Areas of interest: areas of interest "Cao Cao Family Tomb"
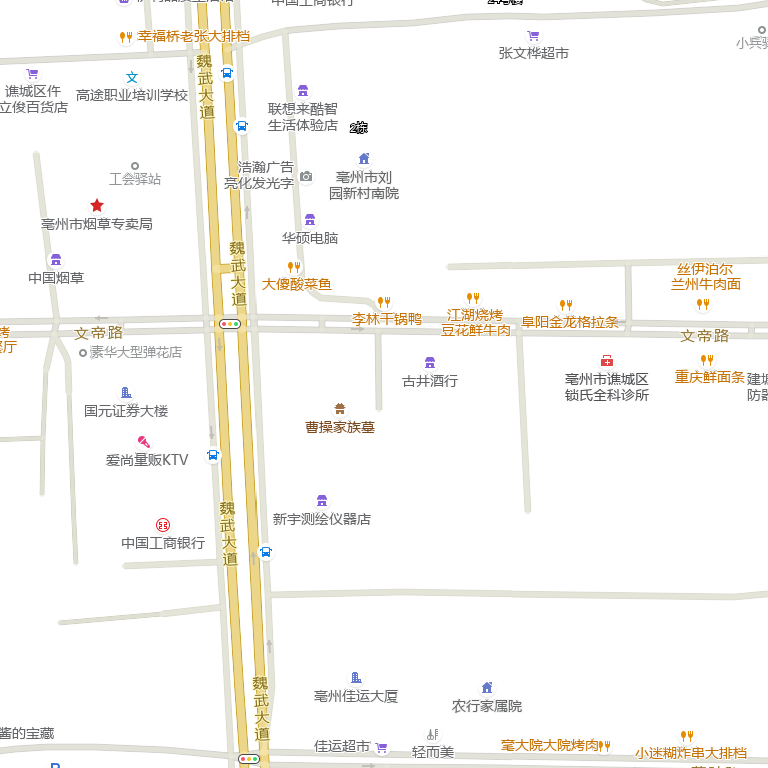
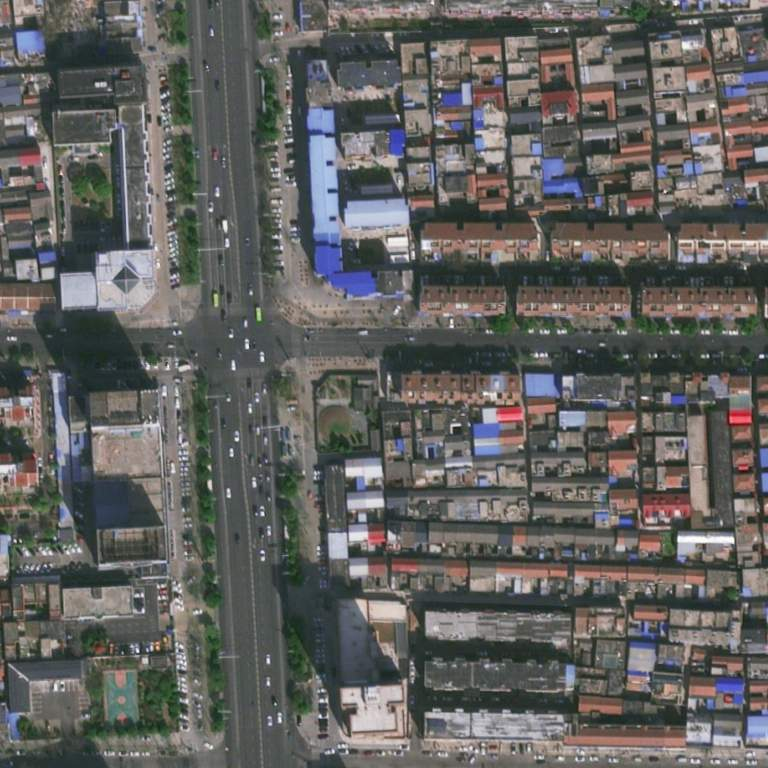